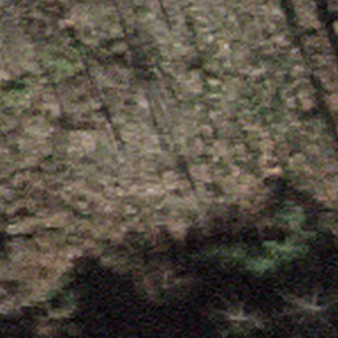
Label: other